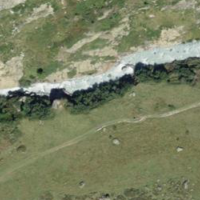
EUNIS habitat code: 23
Species observed at this site:
Aporia crataegi